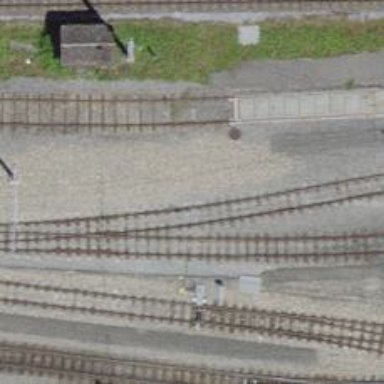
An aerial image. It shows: Narrow-gauge railway yard with one track. The yard is electrified with contact line.